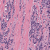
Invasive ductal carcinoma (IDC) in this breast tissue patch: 1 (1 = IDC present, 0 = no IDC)